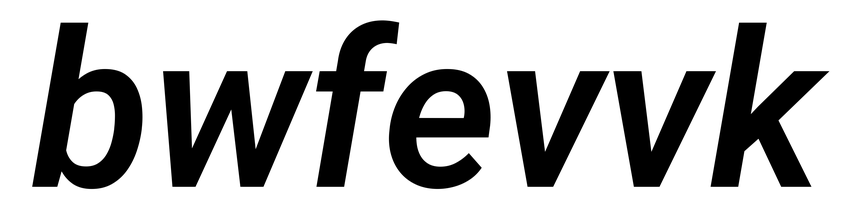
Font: Roboto-Italic_SemiBold_Italic